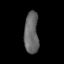
Tissue: lung
Cell type: Endothelial cells
Senescence score: 0.2031
Nuclear area (px): 587
Mean DAPI intensity: 103.005